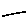
Label: line